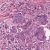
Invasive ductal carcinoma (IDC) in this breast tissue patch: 1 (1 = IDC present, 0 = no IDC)